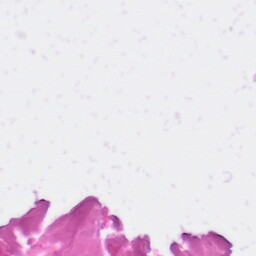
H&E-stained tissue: Skin